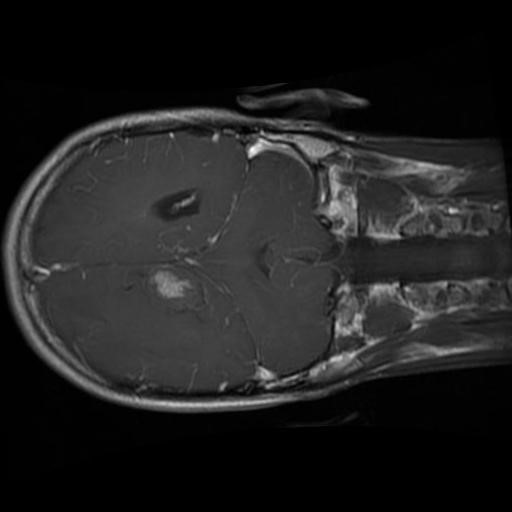
Label: brain_glioma